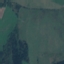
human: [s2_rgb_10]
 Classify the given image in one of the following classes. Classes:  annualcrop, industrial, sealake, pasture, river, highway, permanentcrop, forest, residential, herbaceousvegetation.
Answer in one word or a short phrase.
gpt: Pasture